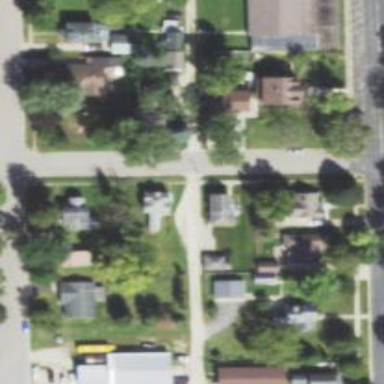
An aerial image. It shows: Alley classified as service road.